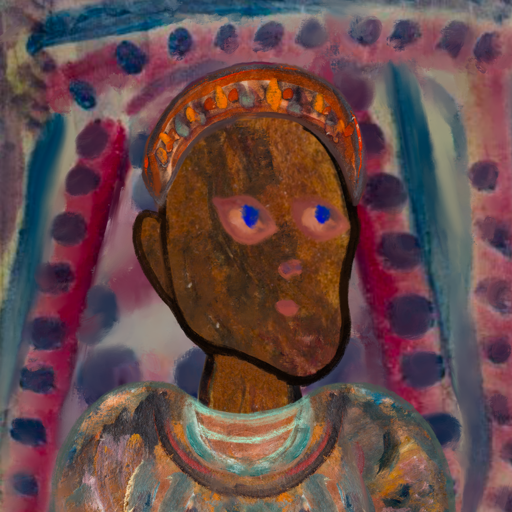
Background: HillGirl, Head And Neck Side: Mosgoul, Face Side: Mother_And_Son_Mother, Bust: Boggyland, Hair Side: Blank, Head Accessory: Hypocrite, Second Necklace: Blank, Necklace: Blank, Baby: Blank